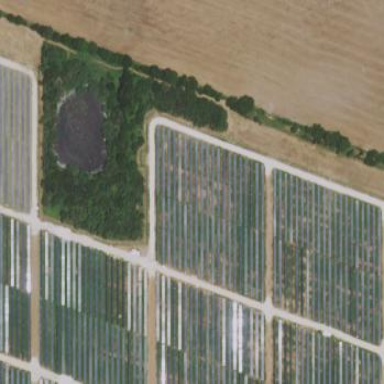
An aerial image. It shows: Solar power generator using photovoltaic panels.